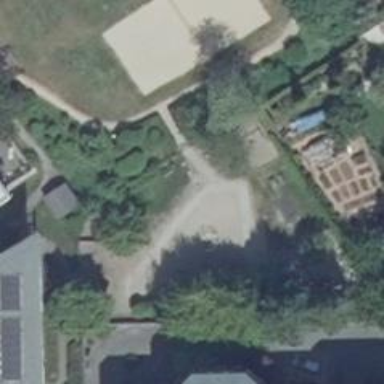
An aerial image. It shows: Playground area for leisure land.